Question: NOTE: OK, I admit the title is a bit vague, but English is not my main language, and I'm not sure how to describe the problem in one sentance.
## Background
I'm trying to create an app that shows all apps information on a gridView.
The gridView has its numColumns set to auto_fit , so that its number of columns will be set nicely for all types of screens.
## The problem
Since each app's information can sometimes be long, the cell height can be different from those that are next to it.
I want the grid cells to be of the same width (which works fine on all cases), and for each row, the height should be determined by the max height of the row's cells.
This causes weird things to occur:
1. Rare: some cells are becoming empty . sometimes, when scrolling and returning there, the cells get filled...
2. Quite common: some cells draw over other cells.
3. Quite common: some cells don't take the space they can take , leaving empty space that cannot be clicked.
4. Very rare: when playing with the scrolling, if you scroll all the way to the top, you get the entire grid to be empty and not scrollable ...
Here is a screenshot showing both #2 and #3 issues (they don't usually show together) :

## Code I've used
This is the xml of the grid cell :
'''
<?xml version="1.0" encoding="utf-8"?>
<RelativeLayout xmlns:android="http://schemas.android.com/apk/res/android"
xmlns:tools="http://schemas.android.com/tools"
android:layout_width="match_parent"
android:layout_height="match_parent"
android:background="@drawable/list_divider_holo_dark" >
<ImageView
android:id="@+id/appIconImageView"
android:layout_width="48dip"
android:layout_height="48dip"
android:layout_alignParentLeft="true"
android:layout_centerVertical="true"
android:adjustViewBounds="true"
android:contentDescription="@string/app_icon"
android:src="@drawable/ic_menu_help" />
<TextView
android:id="@+id/appLabelTextView"
android:layout_width="match_parent"
android:layout_height="wrap_content"
android:layout_alignParentTop="true"
android:layout_toLeftOf="@+id/isSystemAppImageView"
android:layout_toRightOf="@+id/appIconImageView"
android:ellipsize="marquee"
android:text="label"
android:textAppearance="?android:attr/textAppearanceLarge"
android:textStyle="bold"
tools:ignore="HardcodedText" />
<TextView
android:id="@+id/appDescriptionTextView"
android:layout_width="match_parent"
android:layout_height="wrap_content"
android:layout_alignLeft="@+id/appLabelTextView"
android:layout_below="@+id/appLabelTextView"
android:layout_toLeftOf="@+id/isSystemAppImageView"
android:ellipsize="marquee"
android:text="description"
tools:ignore="HardcodedText" />
<ImageView
android:id="@+id/isSystemAppImageView"
android:layout_width="wrap_content"
android:layout_height="wrap_content"
android:layout_alignBottom="@+id/appDescriptionTextView"
android:layout_alignParentRight="true"
android:layout_alignParentTop="true"
android:adjustViewBounds="true"
android:contentDescription="@string/content_description_this_is_a_system_app"
android:src="@drawable/stat_sys_warning" />
</RelativeLayout>
'''
## What I've tried
I've tried multiple possible solutions:
1. using HorizontalListView seems to solve this, but then it doesn't allow clicking/long clicking on items.
2. I've found a nice library for making the textViews have a "marquee" effect (here) , but its license isn't so permissive.
3. Setting the cell height as fixed one or setting the textViews to have fixed lines count also work, but then it cuts down (part of) the content of the textViews without the ability to show them.
4. I've also tried using linearLayouts instead of RelativeLayout, but it didn't help.
5. a possible solution is to get the max height used by all views on the gridView (using getView on all items) , similar to this code, but it assumes you know the number of columns , and that you do want all cells to be of the same height.
## The question
How should I handle this?
Should I really use something like <URL> ?
Is there a way to put the textViews to stay fixed in size yet allow them to show their content using scrolling (manually or automatically) ?
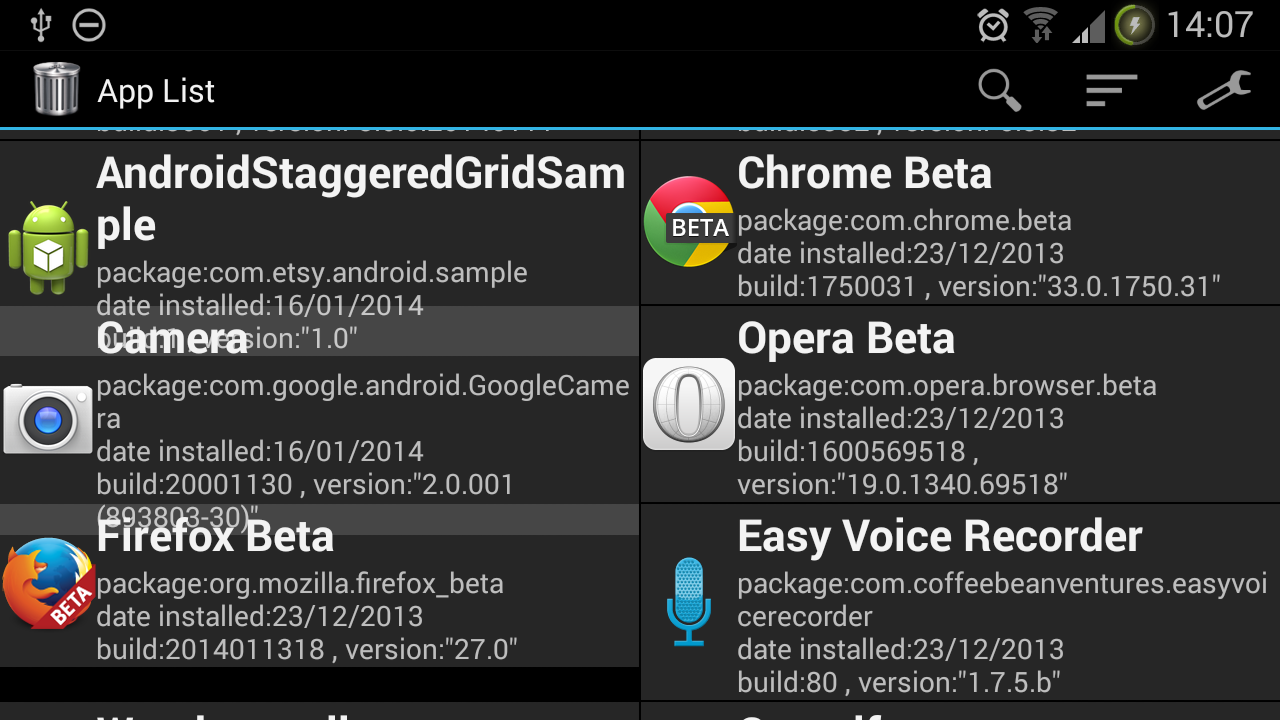
Answer: OK, i've found a nice solution for this, which will make the rows depend on their children, but for this I had to make some compromises :
1. it's an adapter for a listView , which has horizontal linear layouts for its rows.
2. whoever uses this code should set the selector of the cells and choose what to do on clicking or long clicking.
3. whoever uses this code should be ready to prepare an empty cell for the extra last cells of the listView.
4. the listView that is used should have its listSelector set to transparent, to disallow clicking on rows.
I hope anyone could make a better solution that won't need extra views.
sample usage:
'''
_listAdapter=new GriddedListViewAdapter();
_listAdapter.setNumberOfColumns(numberOfColumns);
-listAdapter.setItems(items);
_listView.setAdapter(_listAdapter);
'''
Here's the code:
'''
public abstract class GriddedListViewAdapter<ItemType> extends BaseAdapter
{
private int _numColumns =1;
private final List<Row<ItemType>> _rows =new ArrayList<Row<ItemType>>();
protected final Context _context =App.global();
private List<ItemType> _items;
public void setItems(final List<ItemType> items)
{
_items=items;
prepareRows();
notifyDataSetChanged();
}
private void prepareRows()
{
_rows.clear();
final int itemsCount=_items.size();
for(int i=0;i<itemsCount;i+=_numColumns)
{
final Row<ItemType> row=new Row<ItemType>();
row.startIndex=i;
row.items=new ArrayList<ItemType>(_numColumns);
for(int j=0;j<_numColumns;++j)
{
ItemType item;
if(i+j<itemsCount)
item=_items.get(i+j);
else item=null;
row.items.add(item);
}
_rows.add(row);
}
}
public void setNumberOfColumns(final int numColumns)
{
if(_numColumns==numColumns)
return;
_numColumns=numColumns;
if(_items!=null)
{
prepareRows();
notifyDataSetChanged();
}
}
@Override
public final int getCount()
{
return _rows.size();
}
@Override
public final Row<ItemType> getItem(final int position)
{
return _rows.get(position);
}
@Override
public final long getItemId(final int position)
{
return position;
}
@TargetApi(Build.VERSION_CODES.HONEYCOMB)
@Override
public final View getView(final int position,final View convertView,final ViewGroup parent)
{
final Row<ItemType> row=getItem(position);
IcsLinearLayout rowLayout=(IcsLinearLayout)convertView;
if(rowLayout==null)
{
rowLayout=new IcsLinearLayout(_context,null);
rowLayout.setMeasureWithLargestChildEnabled(true);
rowLayout.setShowDividers(IcsLinearLayout.SHOW_DIVIDER_MIDDLE);
rowLayout.setDividerDrawable(_context.getResources().getDrawable(R.drawable.list_divider_holo_dark));
rowLayout.setOrientation(LinearLayout.HORIZONTAL);
rowLayout.setLayoutParams(new AbsListView.LayoutParams(LayoutParams.MATCH_PARENT,LayoutParams.WRAP_CONTENT));
}
final int childCount=rowLayout.getChildCount();
for(int i=childCount;i>_numColumns;--i)
rowLayout.removeViewAt(i-1);
// reuse previous views of the row if possible
for(int i=0;i<_numColumns;++i)
{
// reuse old views if possible
final View cellConvertView=i<childCount ? rowLayout.getChildAt(i) : null;
// fill cell with data
final View cellView=getCellView(row.items.get(i),row.startIndex+i,cellConvertView,rowLayout);
LinearLayout.LayoutParams layoutParams=(LinearLayout.LayoutParams)cellView.getLayoutParams();
if(layoutParams==null)
{
layoutParams=new LinearLayout.LayoutParams(0,LayoutParams.MATCH_PARENT,1);
layoutParams.gravity=Gravity.CENTER_VERTICAL;
cellView.setLayoutParams(layoutParams);
}
else
{
final boolean needSetting=layoutParams.weight!=1||layoutParams.width!=0||layoutParams.height!=LayoutParams.MATCH_PARENT;
if(needSetting)
{
layoutParams.width=0;
layoutParams.height=LayoutParams.MATCH_PARENT;
layoutParams.gravity=Gravity.CENTER_VERTICAL;
layoutParams.weight=1;
cellView.setLayoutParams(layoutParams);
}
}
if(cellConvertView==null)
rowLayout.addView(cellView);
}
return rowLayout;
}
@Override
public final int getViewTypeCount()
{
return super.getViewTypeCount();
}
@Override
public final int getItemViewType(final int position)
{
return super.getItemViewType(position);
}
/**
* should handle getting a single cell view. <br/>
* NOTE:read the parameters description carefully !
*
* @param item
* the item that is associated with the cell. if null, you should prepare an empty cell
* @param rawPosition the position within the original list of items that is associated with the cell
* @param convertView
* a recycled cell. you must use it when it's not null, fill it with data, and return it
* @param parent
* the parent of the view. you should use it for inflating the view (but don't attach the view to the
* parent)
*/
public abstract View getCellView(ItemType item,int rawPosition,View convertView,ViewGroup parent);
// ////////////////////////////////////
// Row//
// /////
private static class Row<ItemType>
{
int startIndex;
ArrayList<ItemType> items;
}
}
'''